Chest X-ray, PA view. Patient: 63 years old, sex M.
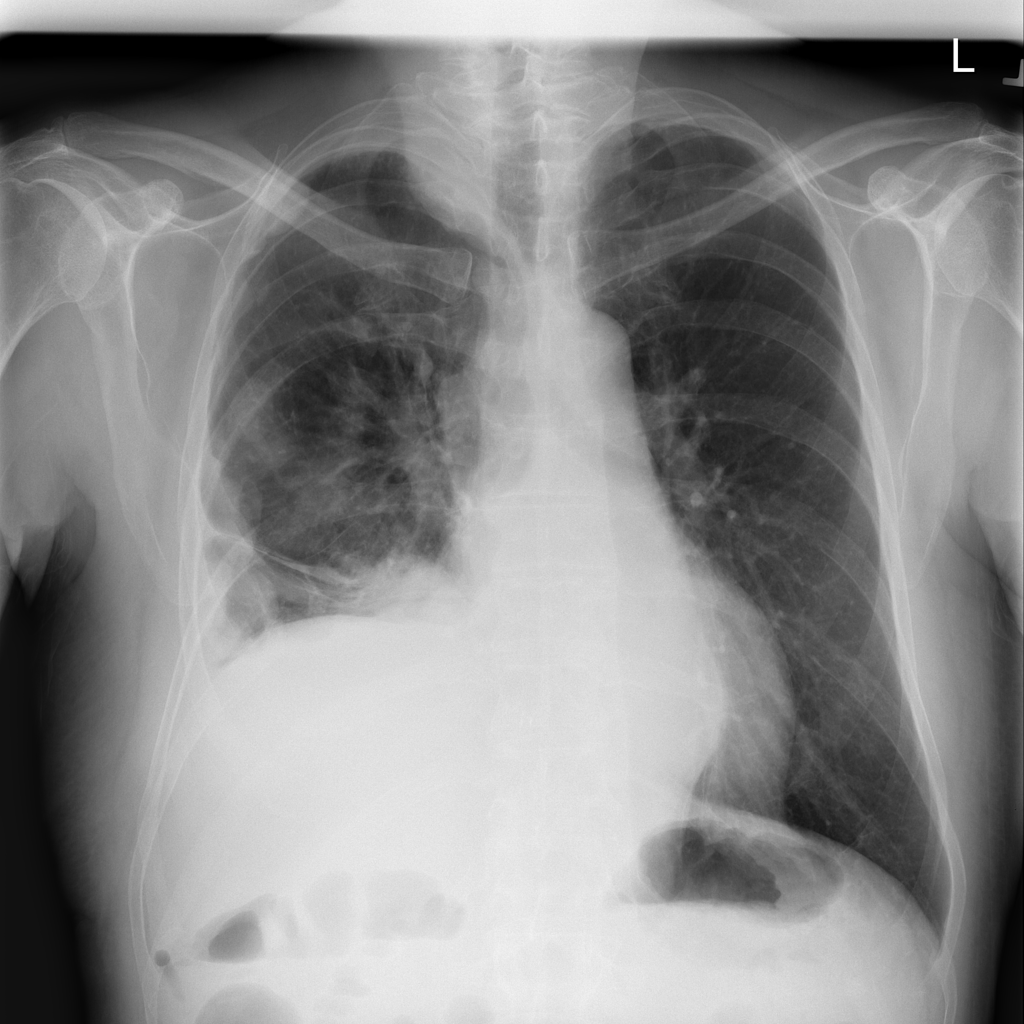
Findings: Fibrosis, Mass